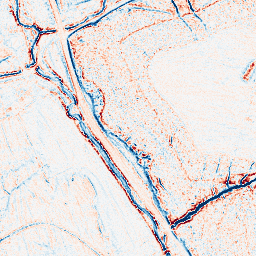
Category: edge_preserving
Decomposition family: anisotropic_diffusion
Decomposition parameters: iterations: 5
kappa: 50
gamma: 0.2
Upsampling method: bspline
Upsampling parameters: scale: 4
Upsampling scale: 4